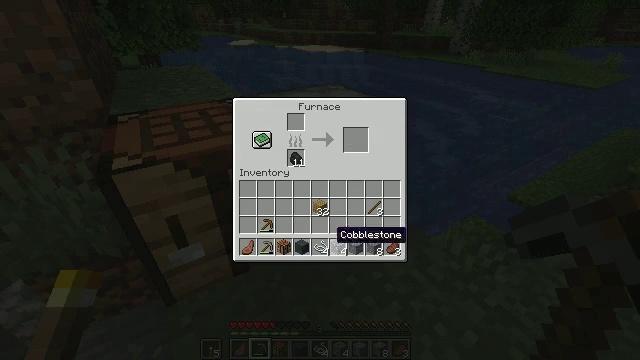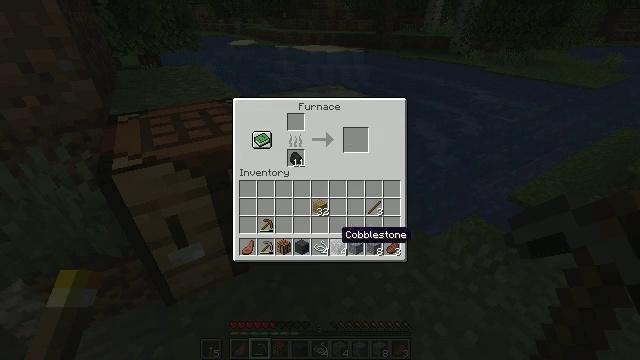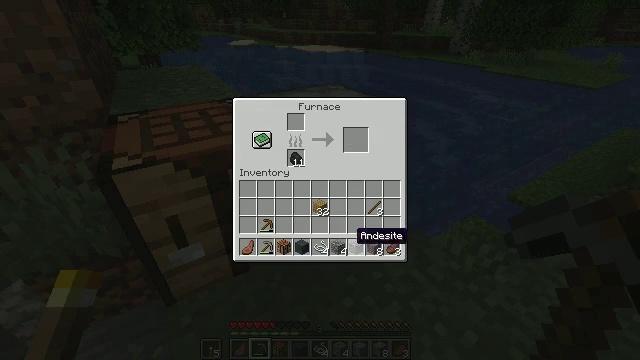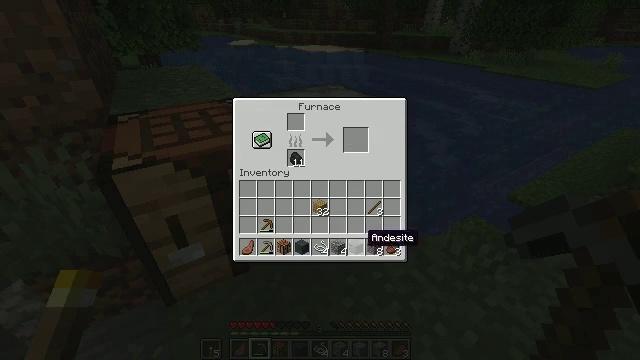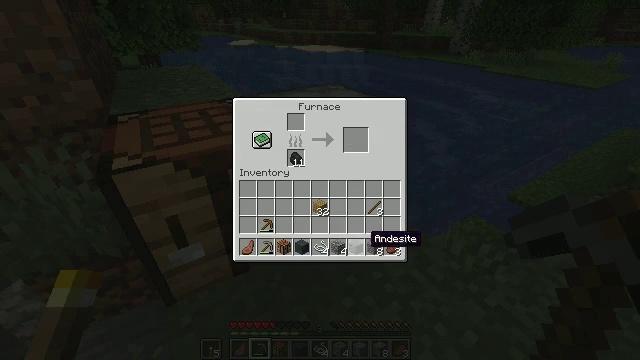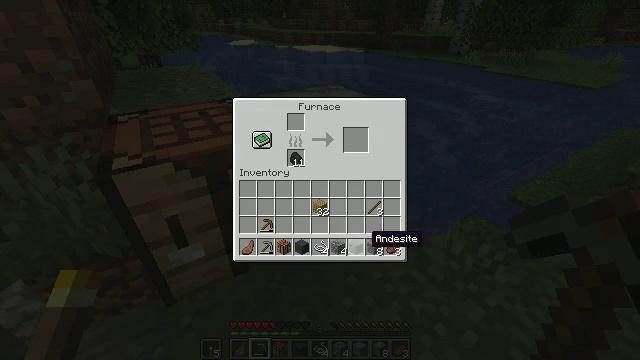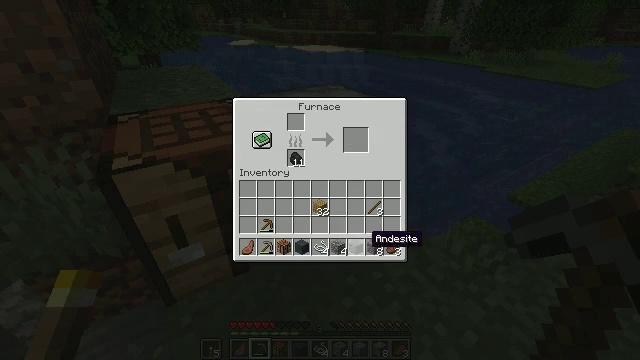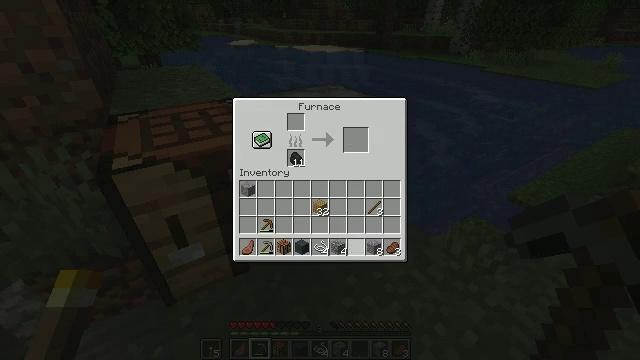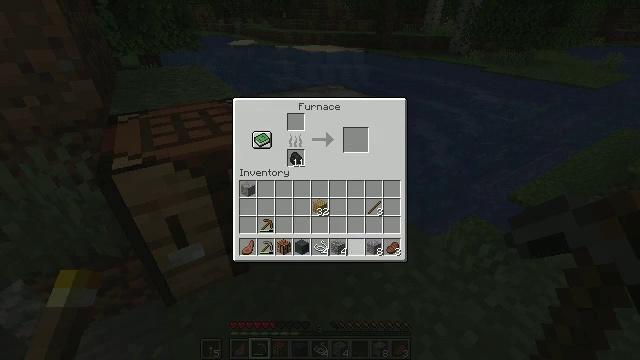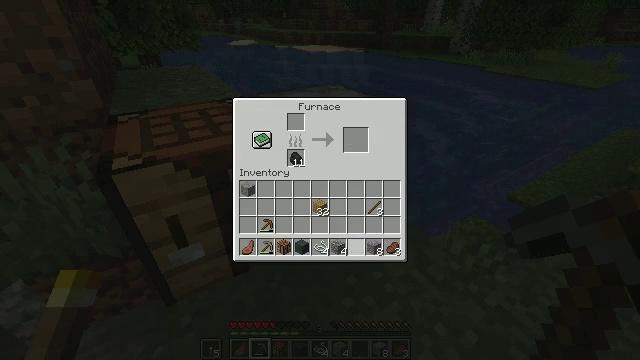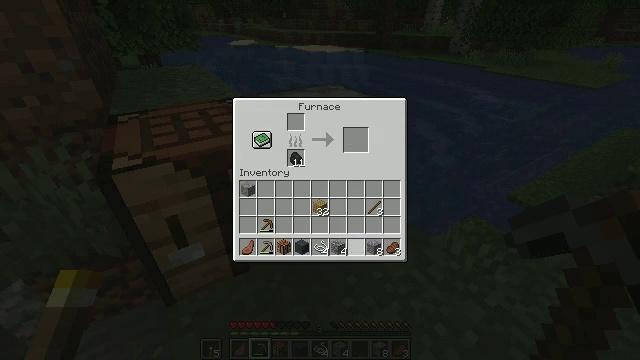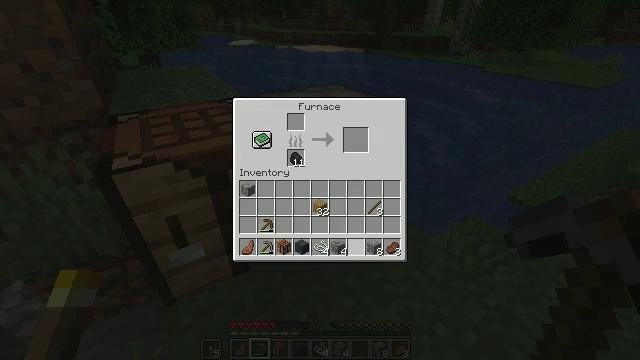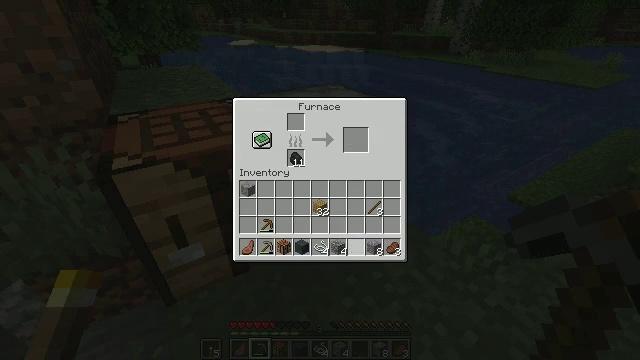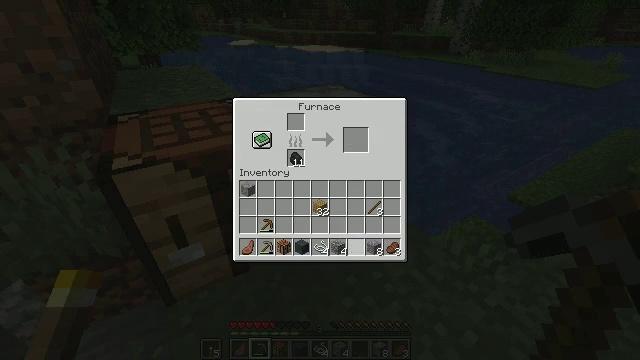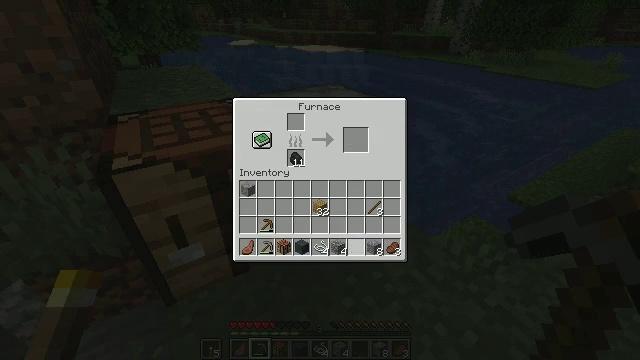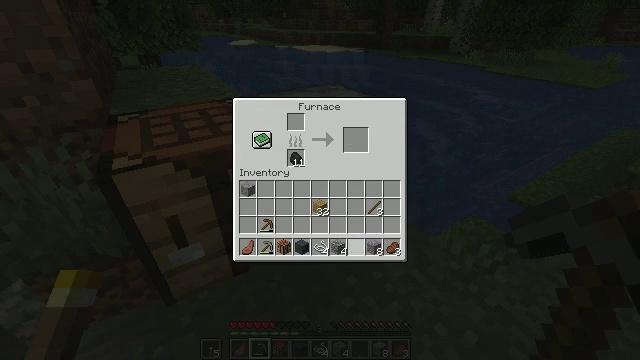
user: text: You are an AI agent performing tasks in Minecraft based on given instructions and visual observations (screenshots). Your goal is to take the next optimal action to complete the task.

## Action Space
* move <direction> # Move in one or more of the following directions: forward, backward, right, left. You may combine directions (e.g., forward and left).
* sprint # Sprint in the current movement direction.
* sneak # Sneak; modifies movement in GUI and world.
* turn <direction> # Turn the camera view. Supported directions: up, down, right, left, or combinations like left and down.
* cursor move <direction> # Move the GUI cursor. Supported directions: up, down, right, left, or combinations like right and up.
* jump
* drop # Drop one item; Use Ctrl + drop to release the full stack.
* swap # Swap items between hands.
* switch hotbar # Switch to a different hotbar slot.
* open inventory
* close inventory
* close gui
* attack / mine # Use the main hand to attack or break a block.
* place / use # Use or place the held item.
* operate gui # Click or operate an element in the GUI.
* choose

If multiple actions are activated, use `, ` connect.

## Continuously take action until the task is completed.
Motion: motion action
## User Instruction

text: Craft a fishing rod.
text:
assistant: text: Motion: sneak
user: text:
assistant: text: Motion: sneak, turn right
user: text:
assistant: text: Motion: sneak, turn right
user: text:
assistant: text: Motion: sneak
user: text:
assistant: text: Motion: sneak
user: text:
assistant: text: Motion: sneak
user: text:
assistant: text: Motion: sneak, attack / mine
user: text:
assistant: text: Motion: sneak, attack / mine
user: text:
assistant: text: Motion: sneak, attack / mine
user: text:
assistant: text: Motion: sneak
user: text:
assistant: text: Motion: sneak
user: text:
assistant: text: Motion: sneak
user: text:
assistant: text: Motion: sneak
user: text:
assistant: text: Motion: no_op
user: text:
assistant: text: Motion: no_op
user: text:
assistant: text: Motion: open inventory
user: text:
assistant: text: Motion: open inventory
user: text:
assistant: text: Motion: turn left and up, open inventory
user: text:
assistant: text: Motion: no_op
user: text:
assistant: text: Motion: no_op
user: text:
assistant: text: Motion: no_op
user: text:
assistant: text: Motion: no_op
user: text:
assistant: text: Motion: no_op
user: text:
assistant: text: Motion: no_op
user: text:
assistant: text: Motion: close inventory
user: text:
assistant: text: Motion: close inventory
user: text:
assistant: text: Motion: close inventory
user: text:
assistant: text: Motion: no_op
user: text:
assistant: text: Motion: no_op
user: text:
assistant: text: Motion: no_op